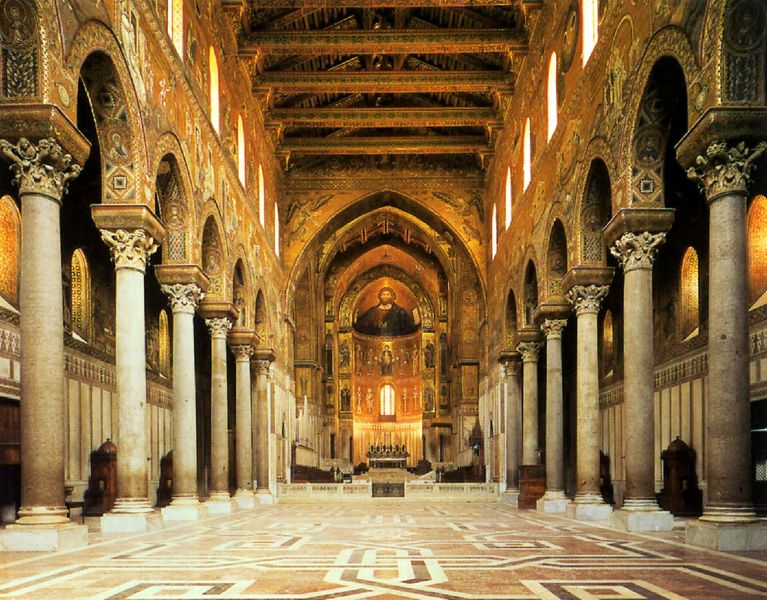
Titel: Kathedrale von Monreale; Dom von Monreale; Kathedralenkloster
Standort: Monreale (EU - I - Sizilien)
Schlagwörter: fenster, säule, säulen, ornament, sockel, kirche, boden, gold, farbig, bogen, farbe, rundbogen, querformat, foto, bögen, dom, mosaik, altar, kapitelle, kapitell, kirchenschiff, mittelschiff, christus, jesus, altarraum, rundbögen, fresken, fresko, kirhe, beichtstuhl, mosaikboden